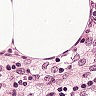
Metastatic tissue present: no